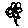
Label: flower